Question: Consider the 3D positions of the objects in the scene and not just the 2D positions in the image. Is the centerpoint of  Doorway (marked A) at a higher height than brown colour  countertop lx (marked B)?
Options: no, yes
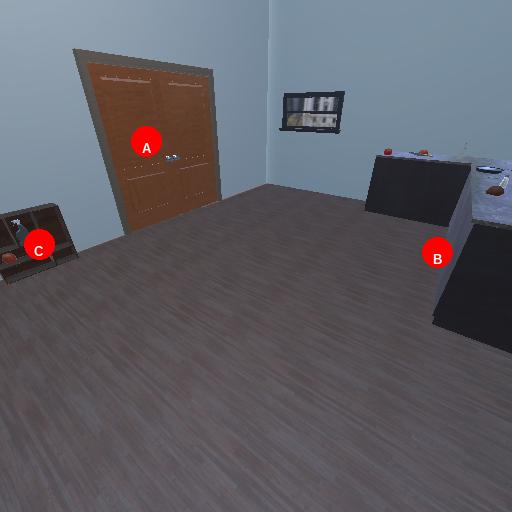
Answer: no